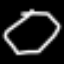
Label: octagon